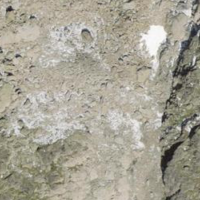
EUNIS habitat code: 48
Species observed at this site:
Jacobaea incana